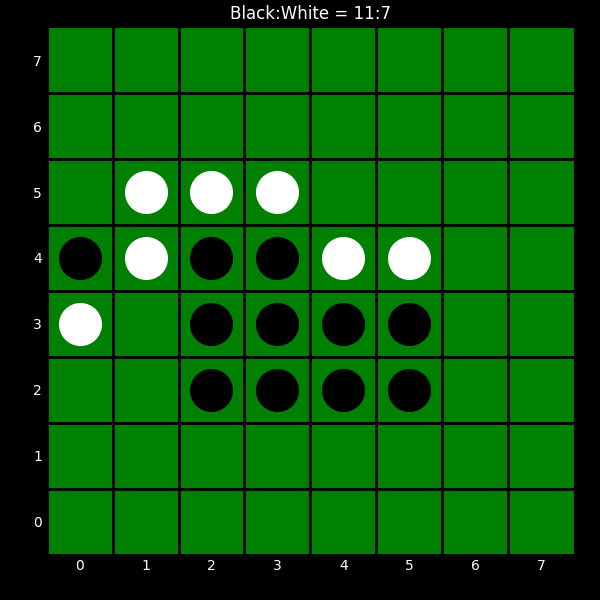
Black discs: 11
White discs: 7